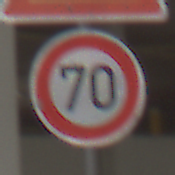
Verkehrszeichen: Geschwindigkeit70
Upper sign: ViehtriebLinks
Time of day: Midday
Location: Roofed (Urban)
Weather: Overcast
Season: NotSpecified
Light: Artificial